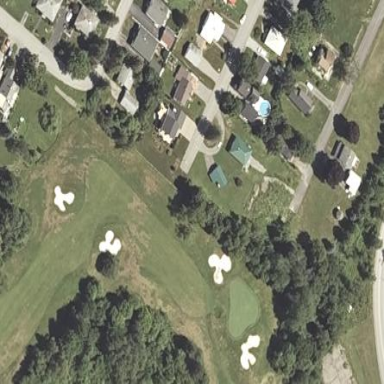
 part of golf course fairway. It is used for the sport of golf."